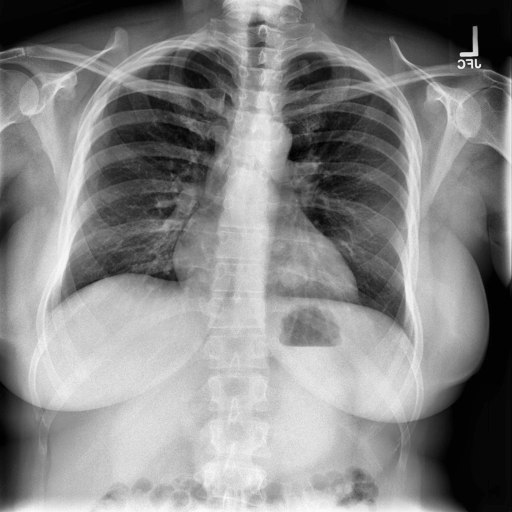
Finding: NORMAL